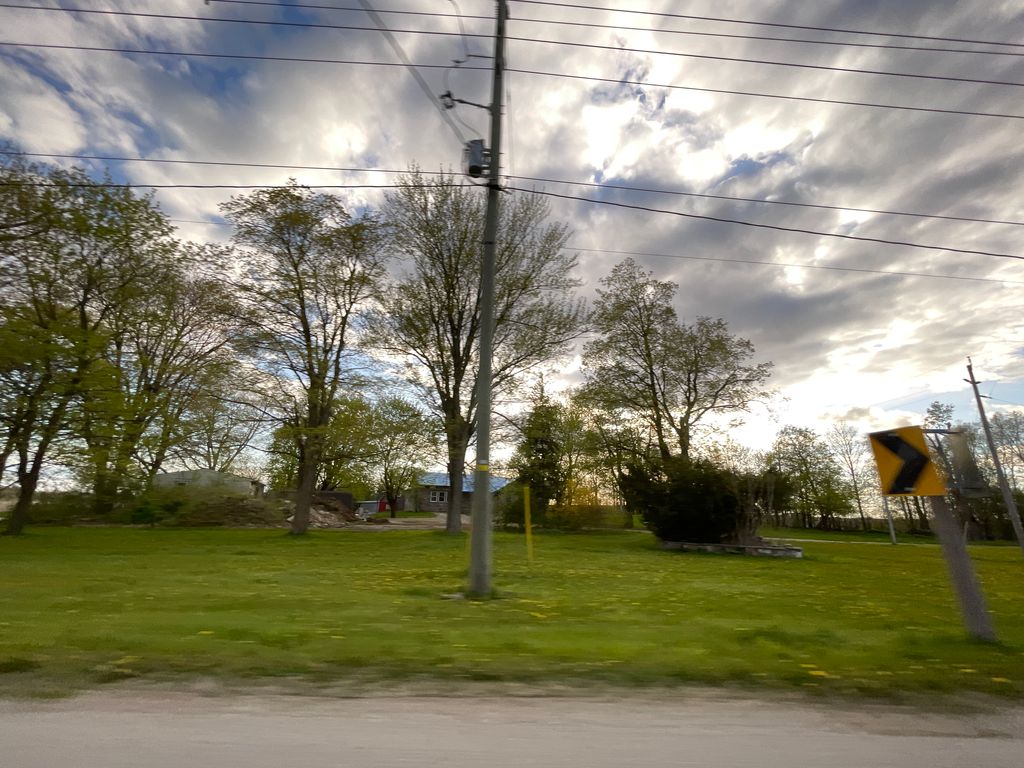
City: kitchener-waterloo